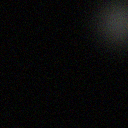
Screen state: off